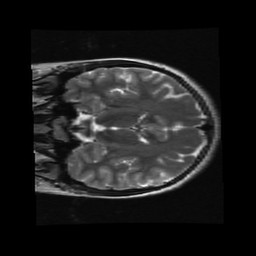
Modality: T2w
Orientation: coronal
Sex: female
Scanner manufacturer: ge
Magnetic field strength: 3 T
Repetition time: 5 s
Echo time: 0.1012 s